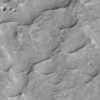
Label: not_dusty